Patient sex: F
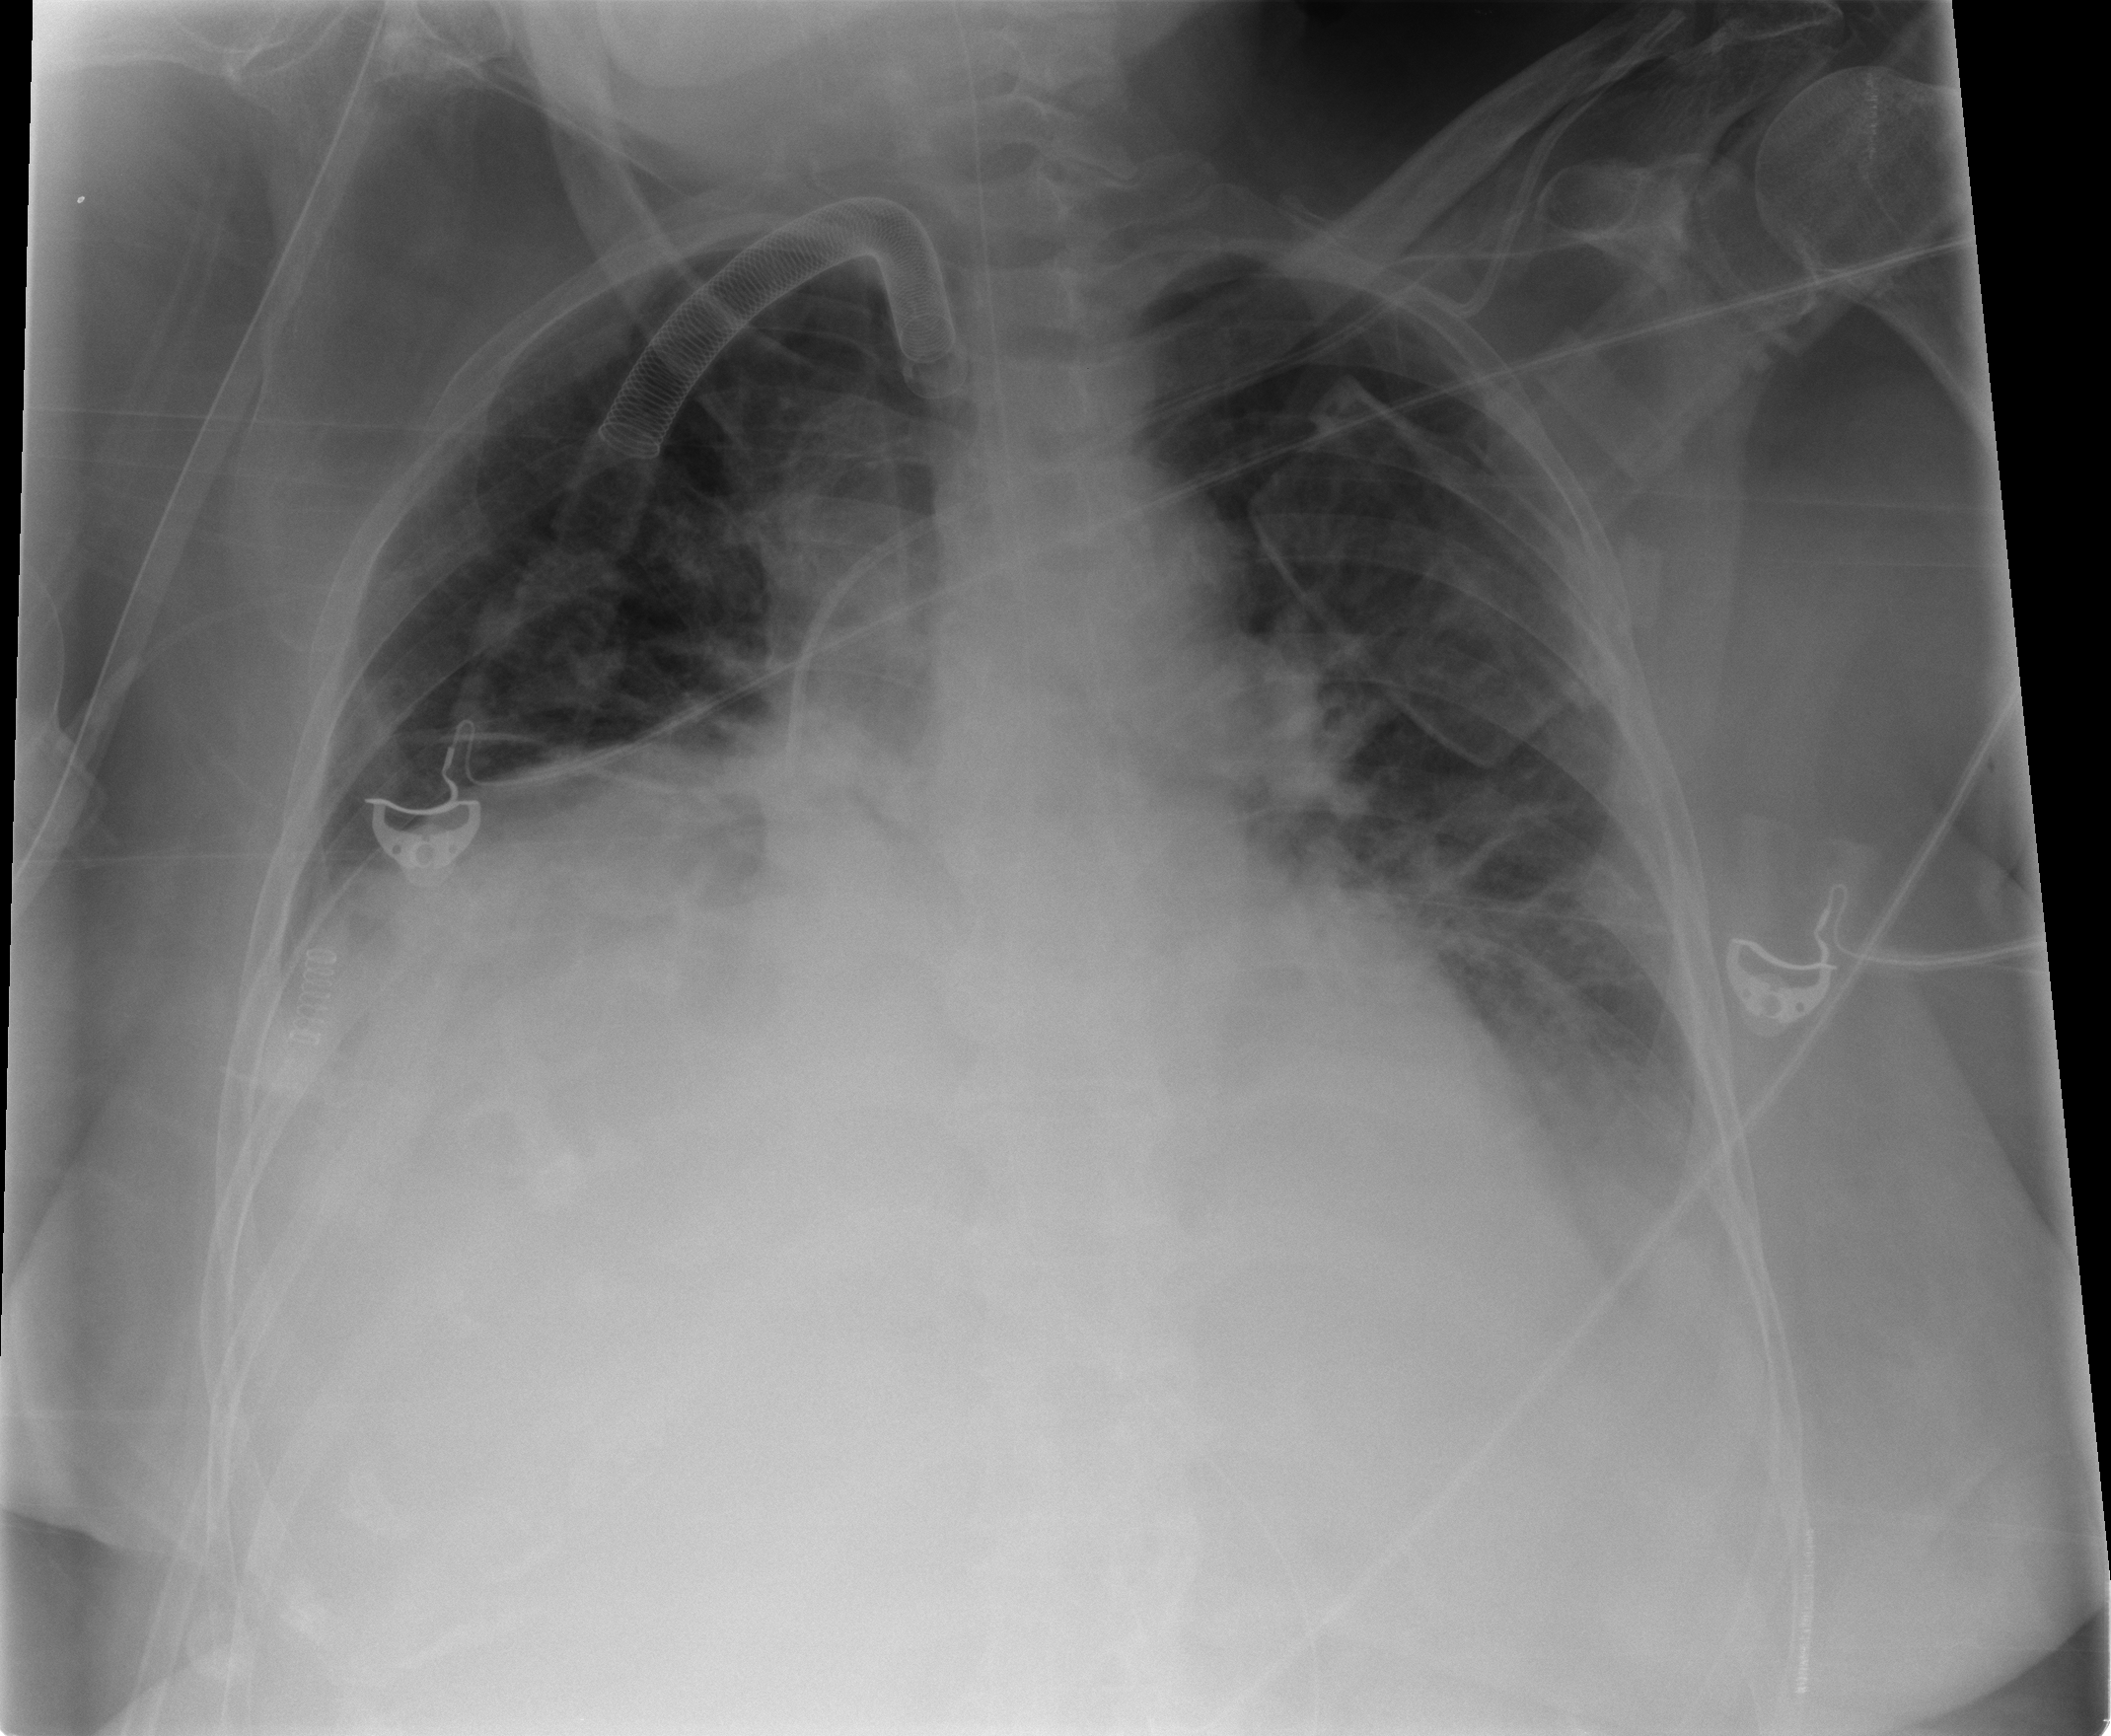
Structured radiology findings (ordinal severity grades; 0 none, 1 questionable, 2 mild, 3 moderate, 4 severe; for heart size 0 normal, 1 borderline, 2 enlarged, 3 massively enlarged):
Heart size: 0
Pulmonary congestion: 0
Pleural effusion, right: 0
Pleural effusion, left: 2
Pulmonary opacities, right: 0
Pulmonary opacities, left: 1
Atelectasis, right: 1
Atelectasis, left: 2